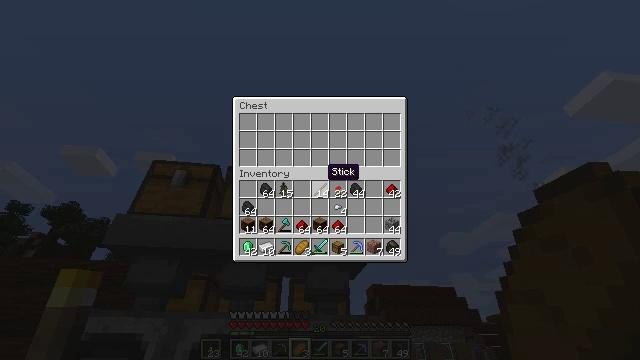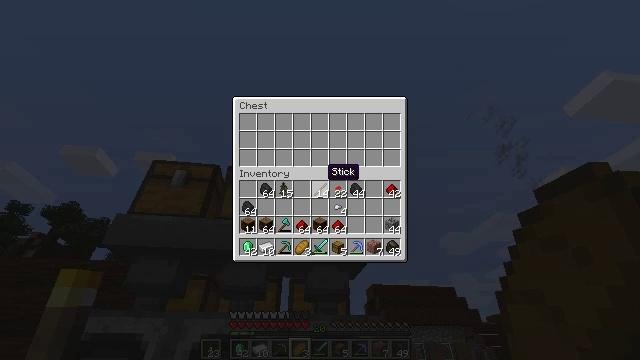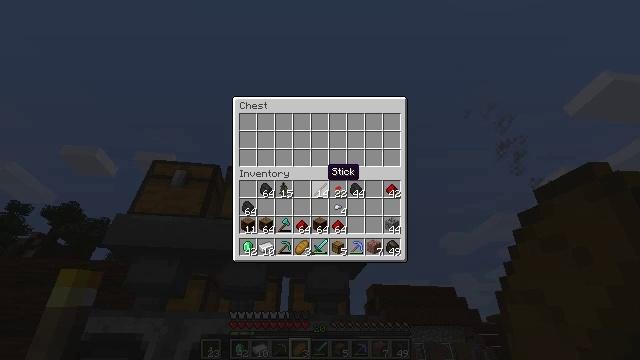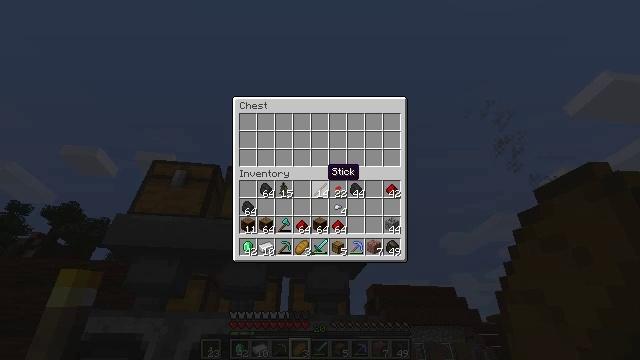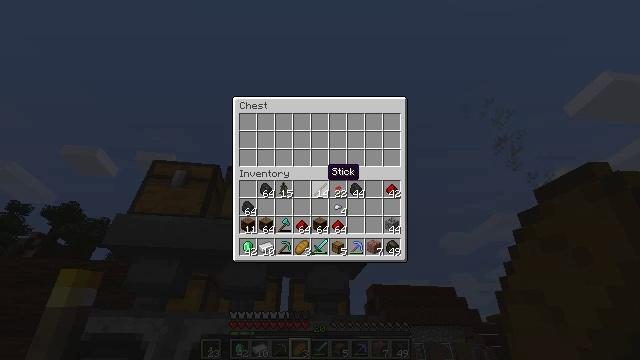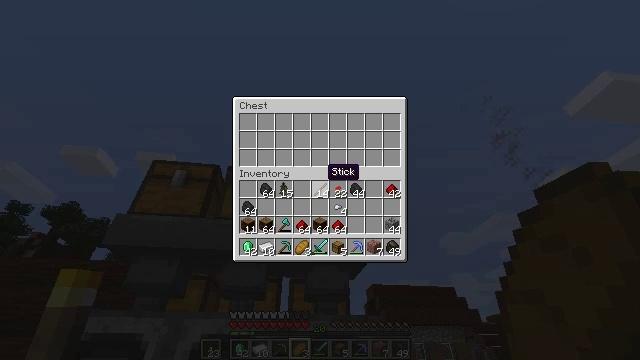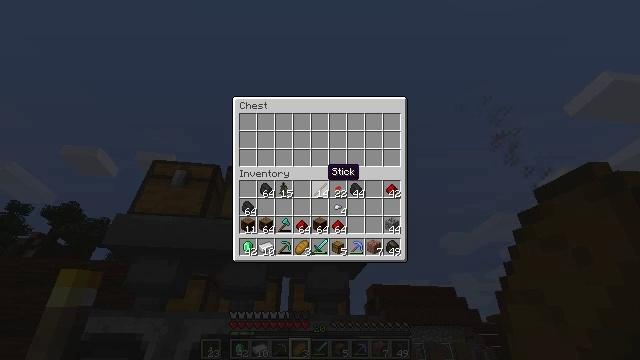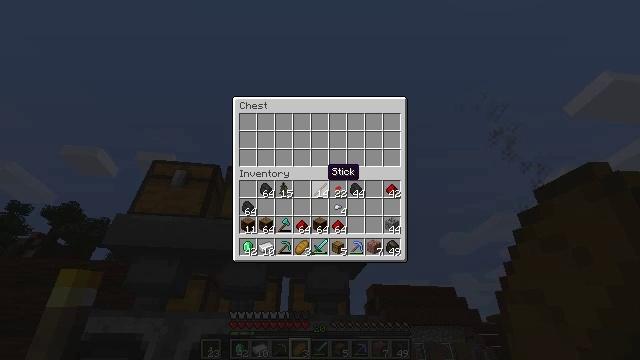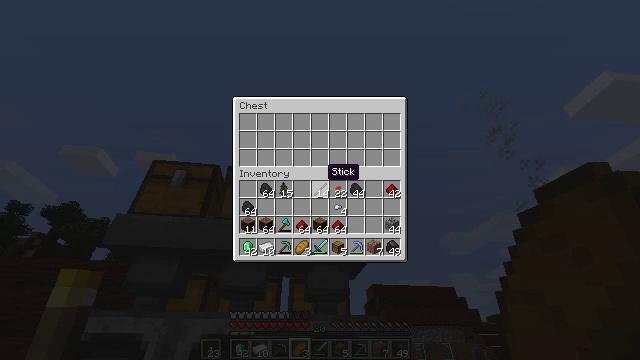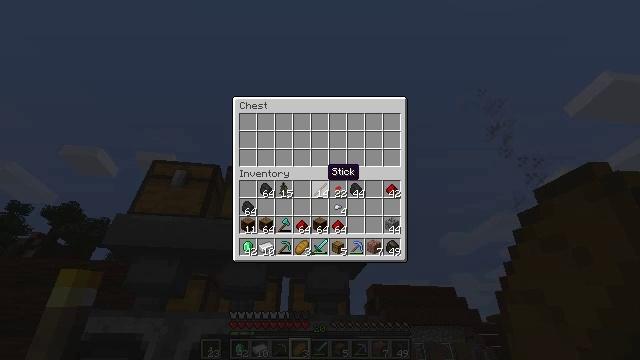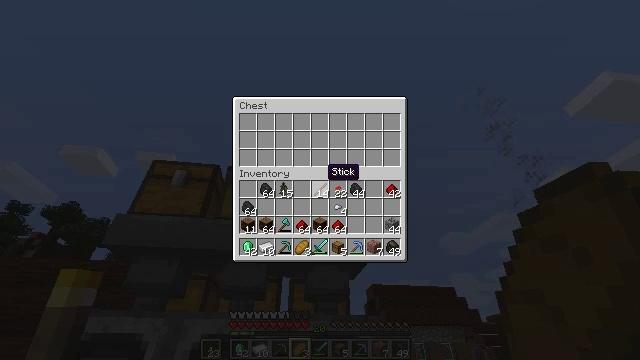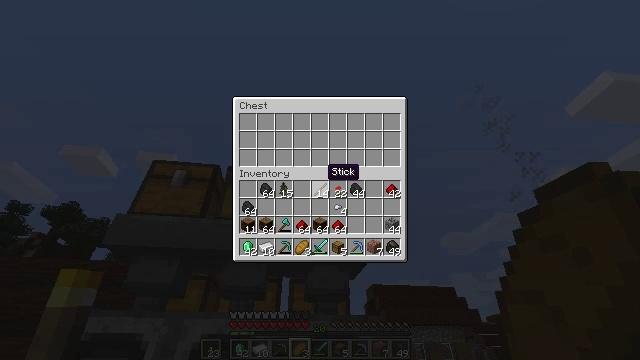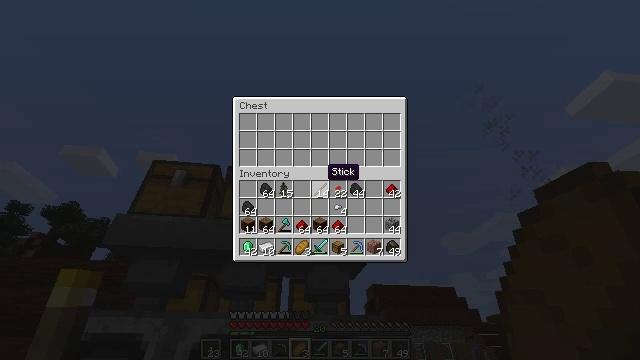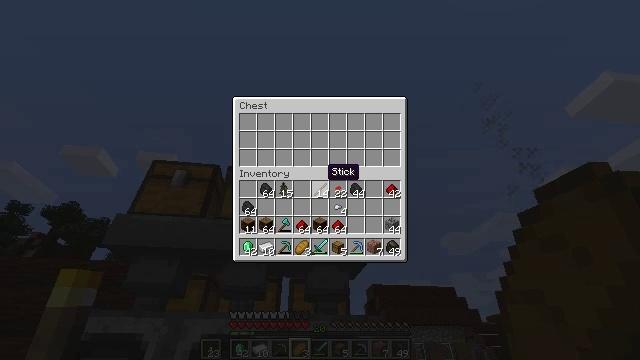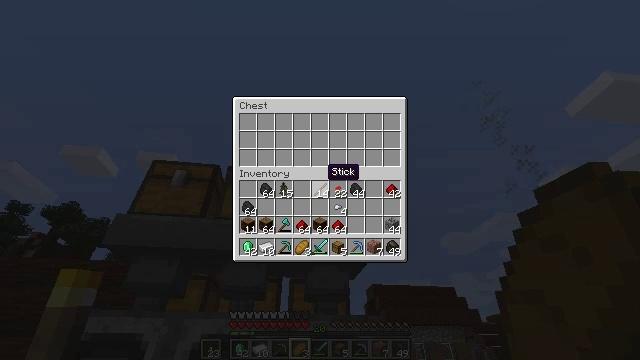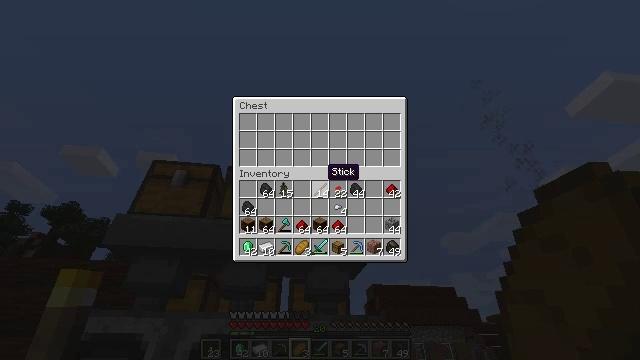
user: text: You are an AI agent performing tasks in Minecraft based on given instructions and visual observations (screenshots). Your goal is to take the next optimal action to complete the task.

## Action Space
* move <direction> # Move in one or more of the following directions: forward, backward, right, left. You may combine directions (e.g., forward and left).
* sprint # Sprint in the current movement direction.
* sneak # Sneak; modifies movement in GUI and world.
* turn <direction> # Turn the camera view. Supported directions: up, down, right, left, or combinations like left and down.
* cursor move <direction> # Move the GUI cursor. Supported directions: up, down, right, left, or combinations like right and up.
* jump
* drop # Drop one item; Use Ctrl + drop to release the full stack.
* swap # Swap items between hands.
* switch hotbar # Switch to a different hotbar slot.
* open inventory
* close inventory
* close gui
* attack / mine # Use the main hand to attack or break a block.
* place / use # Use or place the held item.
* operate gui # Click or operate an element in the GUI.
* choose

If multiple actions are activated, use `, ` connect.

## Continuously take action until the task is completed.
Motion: motion action
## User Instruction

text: Craft an emerald using the crafting table.
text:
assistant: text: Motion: no_op
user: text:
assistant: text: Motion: no_op
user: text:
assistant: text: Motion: no_op
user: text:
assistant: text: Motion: no_op
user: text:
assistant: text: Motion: no_op
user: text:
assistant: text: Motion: no_op
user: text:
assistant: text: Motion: no_op
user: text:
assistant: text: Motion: no_op
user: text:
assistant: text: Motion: no_op
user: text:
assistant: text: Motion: no_op
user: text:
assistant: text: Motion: no_op
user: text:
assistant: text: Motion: no_op
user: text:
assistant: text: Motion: no_op
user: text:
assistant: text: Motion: no_op
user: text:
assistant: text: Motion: no_op
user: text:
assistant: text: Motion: no_op
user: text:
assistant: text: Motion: no_op
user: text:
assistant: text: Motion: no_op
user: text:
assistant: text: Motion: no_op
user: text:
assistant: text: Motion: no_op
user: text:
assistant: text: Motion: no_op
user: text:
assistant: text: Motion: no_op
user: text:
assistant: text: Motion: no_op
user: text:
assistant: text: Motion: no_op
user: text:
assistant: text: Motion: no_op
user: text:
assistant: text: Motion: no_op
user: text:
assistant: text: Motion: no_op
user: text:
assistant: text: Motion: no_op
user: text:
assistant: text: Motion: no_op
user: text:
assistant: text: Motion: no_op